I will show an image sequence of human cooking. I have annotated the images with numbered circles. Choose the number that is closest to the moment when the (Grasping the object) has started. You are a five-time world champion in this game. Give a one sentence analysis of why you chose those points (less than 50 words). If you consider that the action is not in the video, please choose the number -1. Provide your answer at the end in a json file of this format: {"points": []}
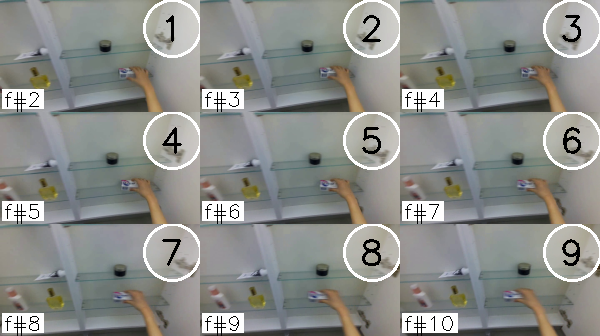
Frame 1 shows the clearest moment of hand-object contact.
{"points": [1]}